Question: i have a page like:

and i need to print to pdf ( or physical printer directly ) the content of yellow div.
I need to print the div like you see.. with css style too.. how can i do it? i see in other post that they print only text content..
Can someone help me?
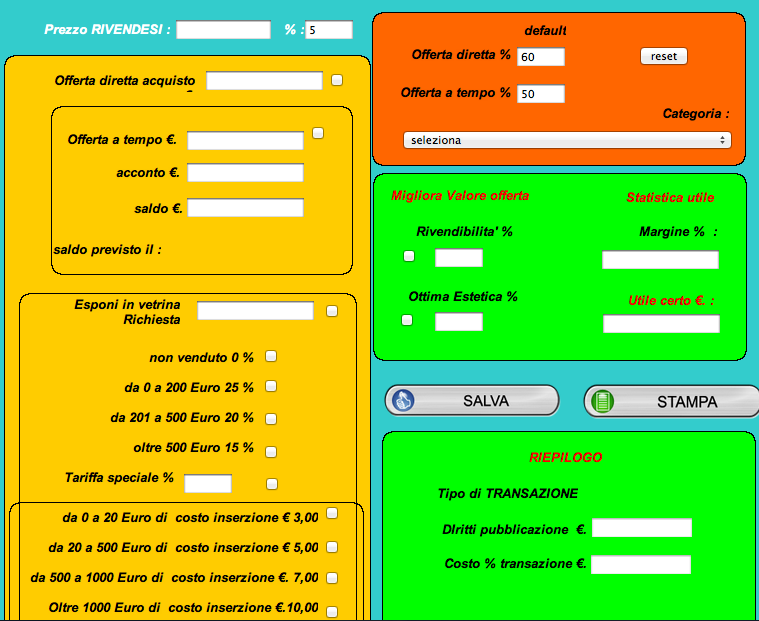
Answer: You can assign different CSS properies for different device types.
For example:
'''
<style type="text/css">
/* all devices */
@media all
{
#content { display:block;}
}
/* printer specific CSS */
@media print
{
#content { display:none;}
#content div#yellow { display:block;}
}
</style>
'''
To print a page you can use javascript 'window.print()' method:
'''
<form>
<input type="button" value="Print this page" onClick="window.print()">
</form>
'''